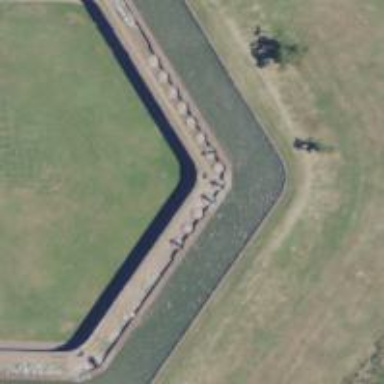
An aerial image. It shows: Historic gun emplacement.